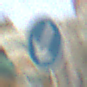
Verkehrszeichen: VorgeschriebeneVorbeifahrtLinks
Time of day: MorningAfternoon
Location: Outdoor (Urban)
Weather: PartlyCloudy
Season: NotSpecified
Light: Natural